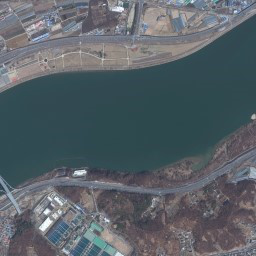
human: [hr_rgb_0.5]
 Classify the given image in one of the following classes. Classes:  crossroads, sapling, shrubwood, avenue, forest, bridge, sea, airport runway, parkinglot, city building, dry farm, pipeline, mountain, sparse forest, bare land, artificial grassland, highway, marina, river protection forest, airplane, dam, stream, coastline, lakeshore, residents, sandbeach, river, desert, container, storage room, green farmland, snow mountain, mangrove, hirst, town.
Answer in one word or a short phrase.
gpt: river